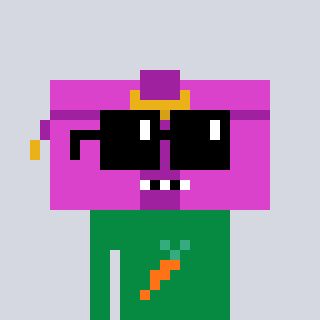
a pixel art character with square black sunglasses, a clutch-shaped head and a green-colored body on a cool background